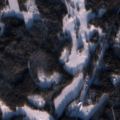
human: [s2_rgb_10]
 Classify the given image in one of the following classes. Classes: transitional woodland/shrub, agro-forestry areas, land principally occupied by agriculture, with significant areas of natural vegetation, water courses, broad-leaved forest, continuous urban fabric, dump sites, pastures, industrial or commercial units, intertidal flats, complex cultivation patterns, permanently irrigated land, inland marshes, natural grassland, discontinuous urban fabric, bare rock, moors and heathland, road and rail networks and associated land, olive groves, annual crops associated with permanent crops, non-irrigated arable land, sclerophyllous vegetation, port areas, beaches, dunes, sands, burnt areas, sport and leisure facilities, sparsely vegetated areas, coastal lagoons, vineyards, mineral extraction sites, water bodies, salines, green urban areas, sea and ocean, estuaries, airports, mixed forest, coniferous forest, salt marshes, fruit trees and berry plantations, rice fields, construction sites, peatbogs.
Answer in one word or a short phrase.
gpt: land principally occupied by agriculture, with significant areas of natural vegetation, coniferous forest, mixed forest